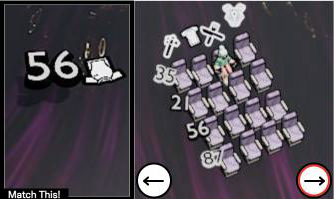
Task: seats
Answer: no